Field crop: maize
Growth stage: 2
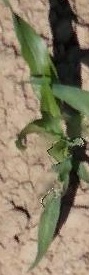
Species: maize